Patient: sex M, age 26
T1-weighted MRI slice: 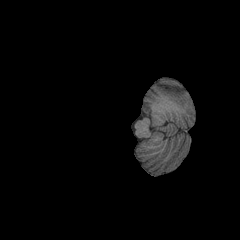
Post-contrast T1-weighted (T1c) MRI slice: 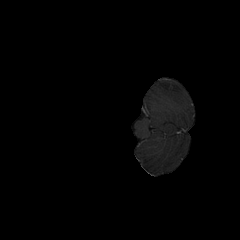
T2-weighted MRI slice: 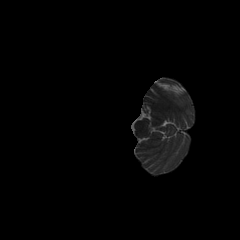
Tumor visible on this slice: no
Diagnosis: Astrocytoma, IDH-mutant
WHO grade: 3